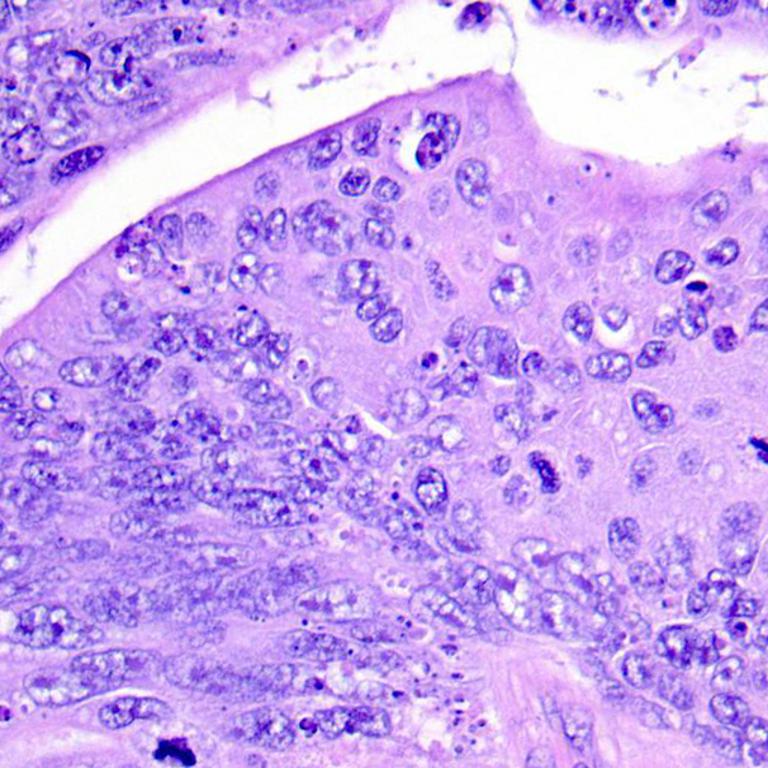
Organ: colon
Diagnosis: adenocarcinomas